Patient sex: M
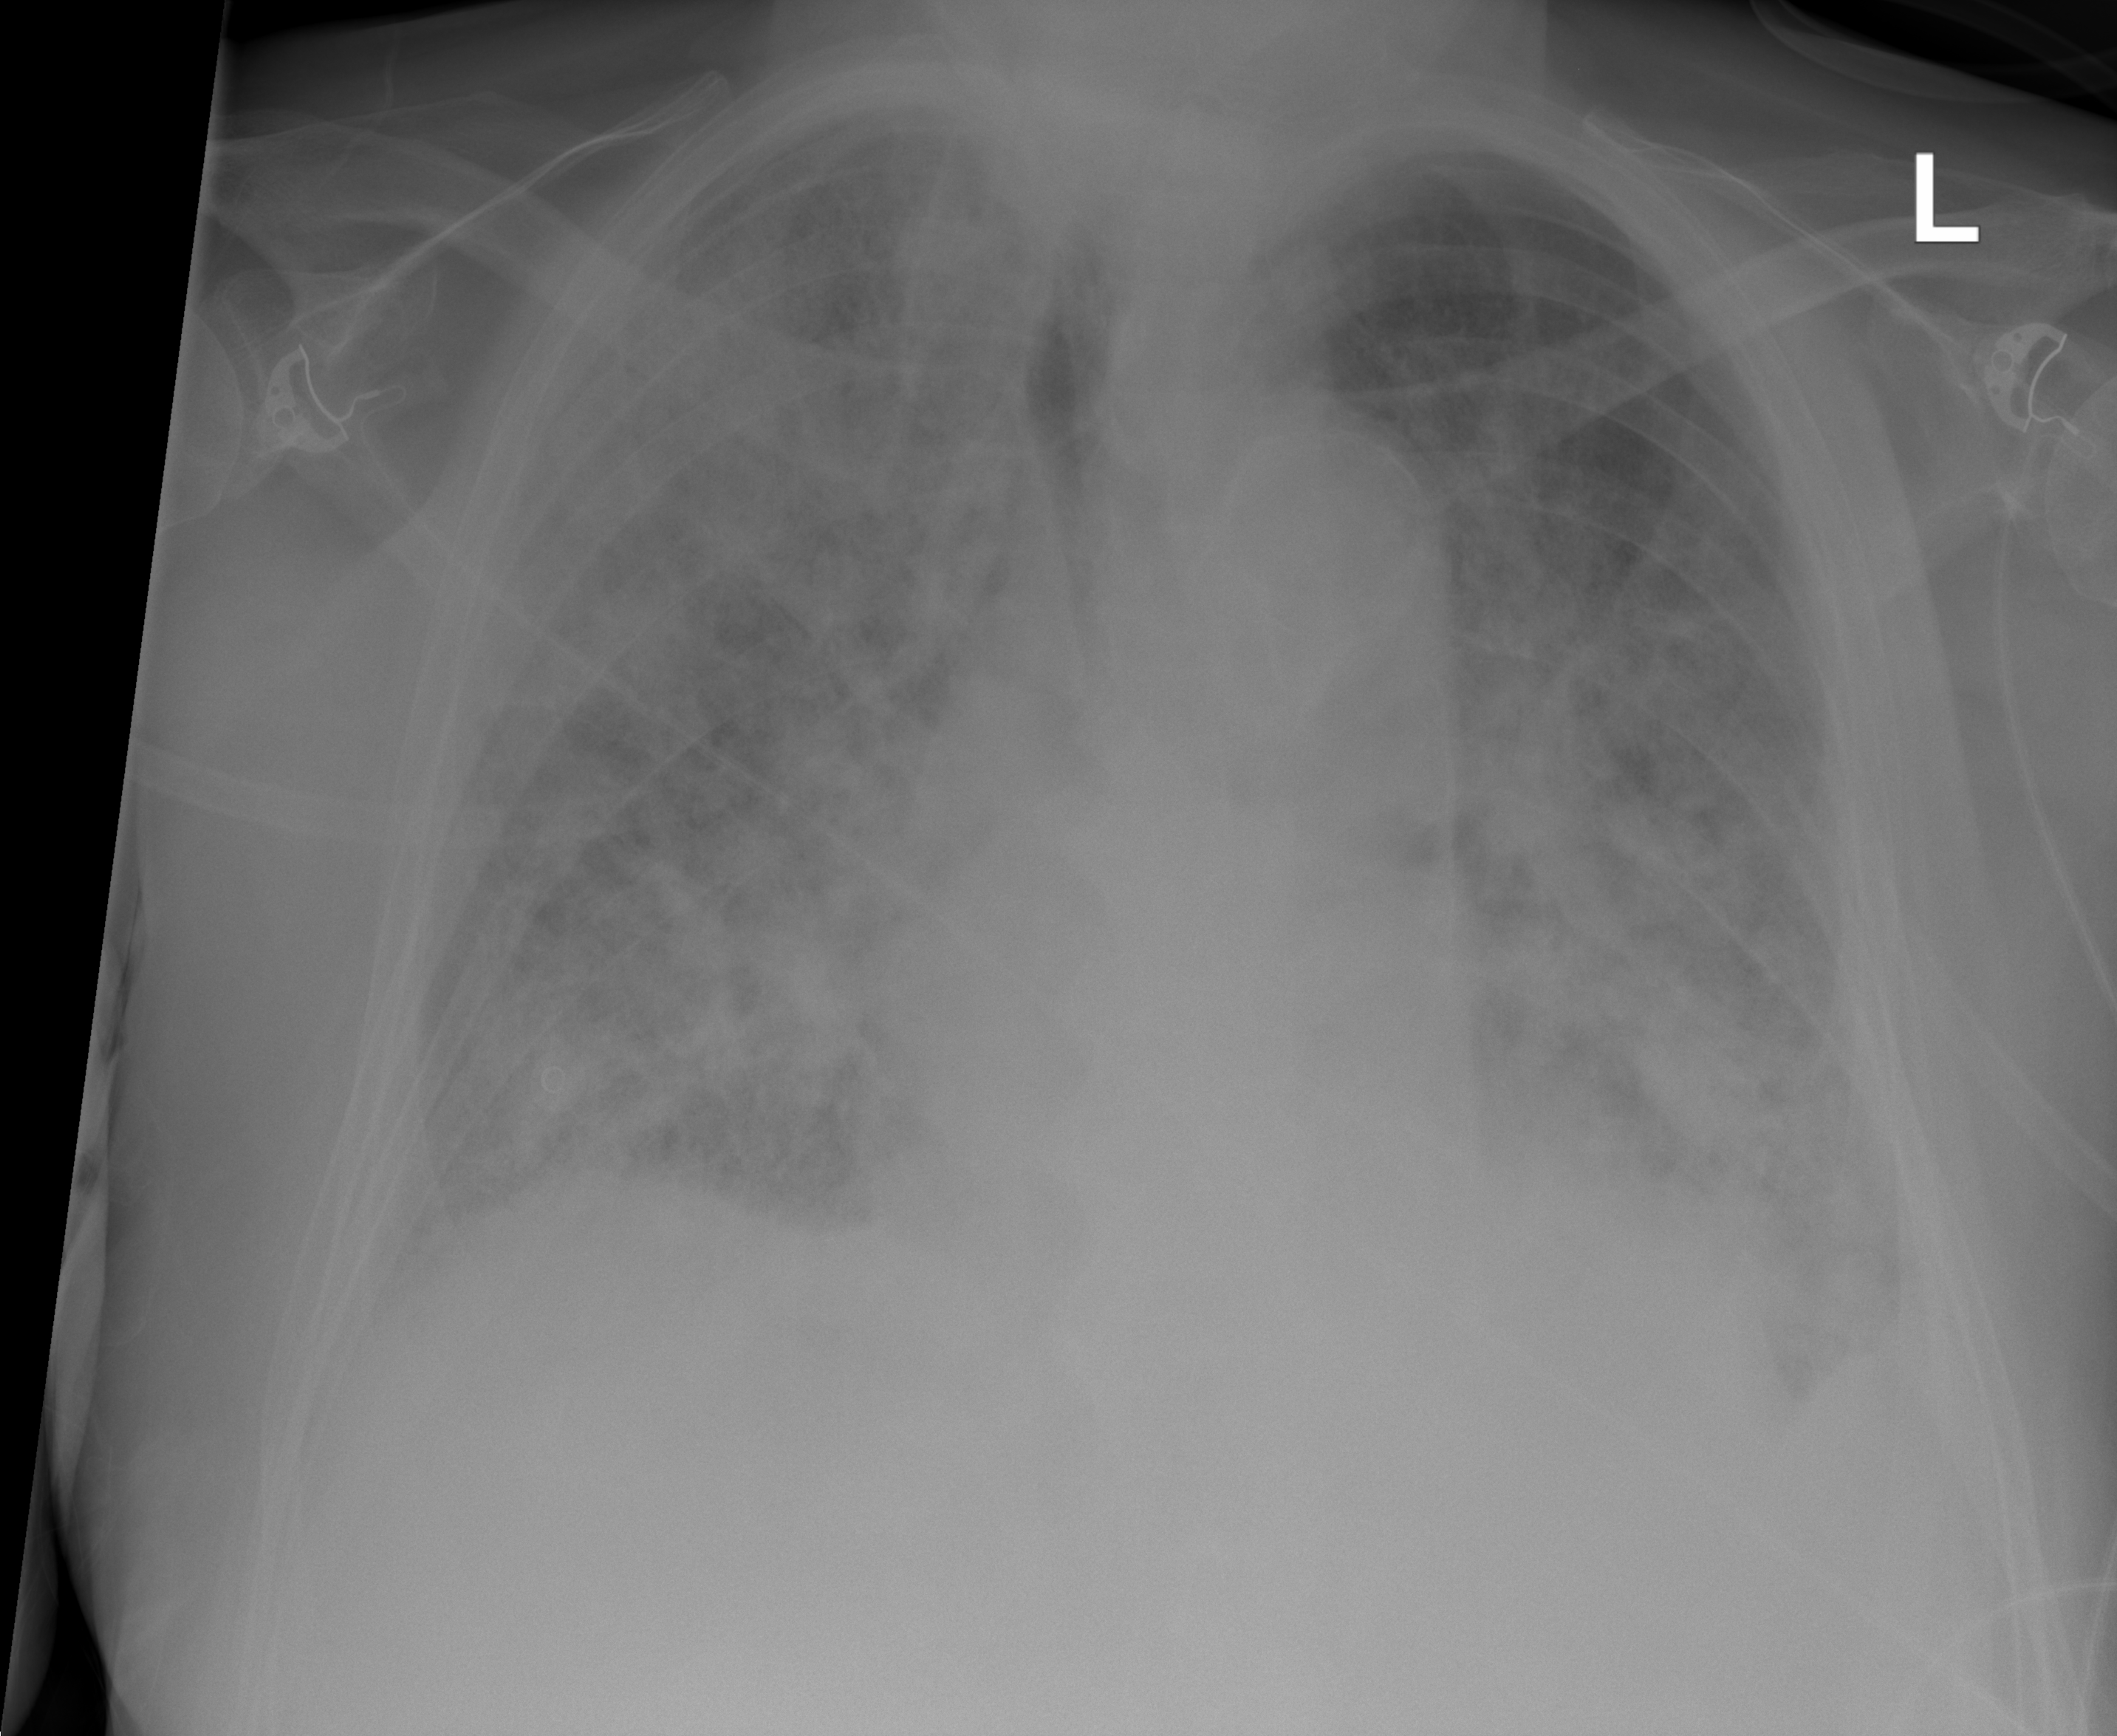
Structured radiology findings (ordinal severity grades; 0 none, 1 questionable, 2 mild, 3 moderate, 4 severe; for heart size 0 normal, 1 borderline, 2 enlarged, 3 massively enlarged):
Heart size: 2
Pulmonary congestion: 2
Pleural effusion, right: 2
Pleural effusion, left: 2
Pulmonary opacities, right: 4
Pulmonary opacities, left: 4
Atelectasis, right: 3
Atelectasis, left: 3